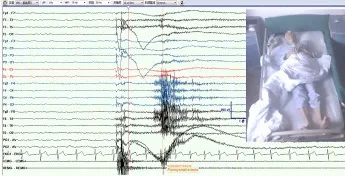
The EMG and EEG features of VEEG in the new case. (C, D) The feature of EEG and EMG when the patient presented a paroxysmal event of myospasm.
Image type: electrography (eeg)